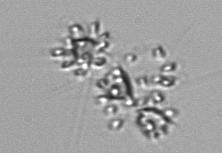
Label: Chaetoceros_didymus_TAG_external_flagellate